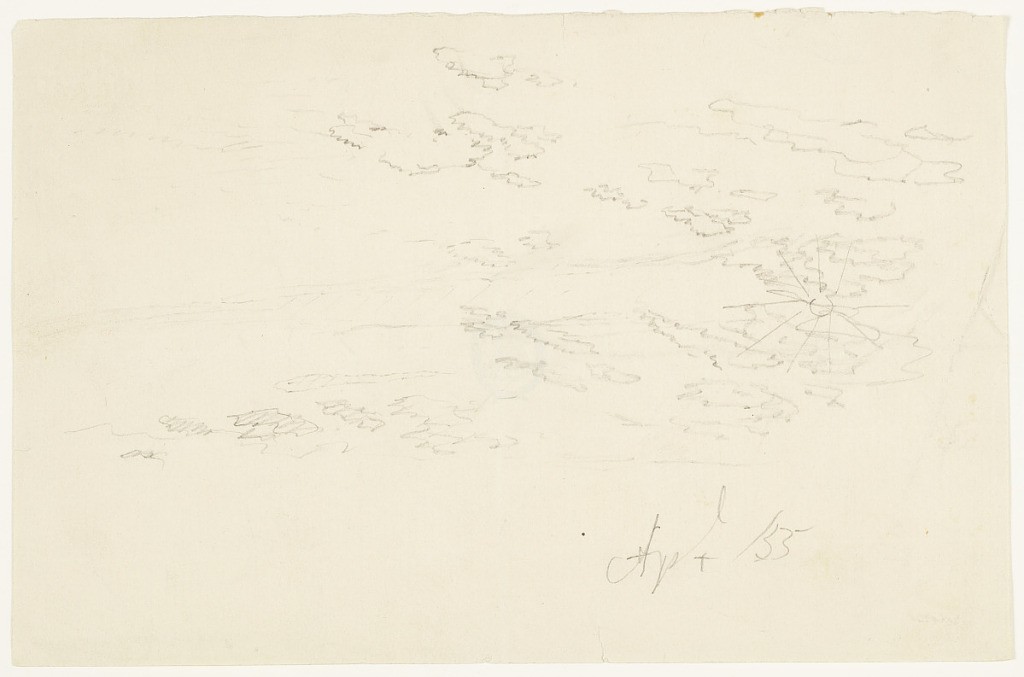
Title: Sun and Clouds
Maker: Frederic Edwin Church, American, 1826–1900
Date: April 1855
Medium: Graphite on white laid paper
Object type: drawing
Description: Atmosphere sketch showing a view of clouds in a sunny sky. At right, the sun radiates beams of light in every direction that illuminate the small, puffy clouds around it, and cast more distant clouds, at left, in shadow. Bands of wispy clouds are visible behind.